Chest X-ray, PA view. Patient: 23 years old, sex F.
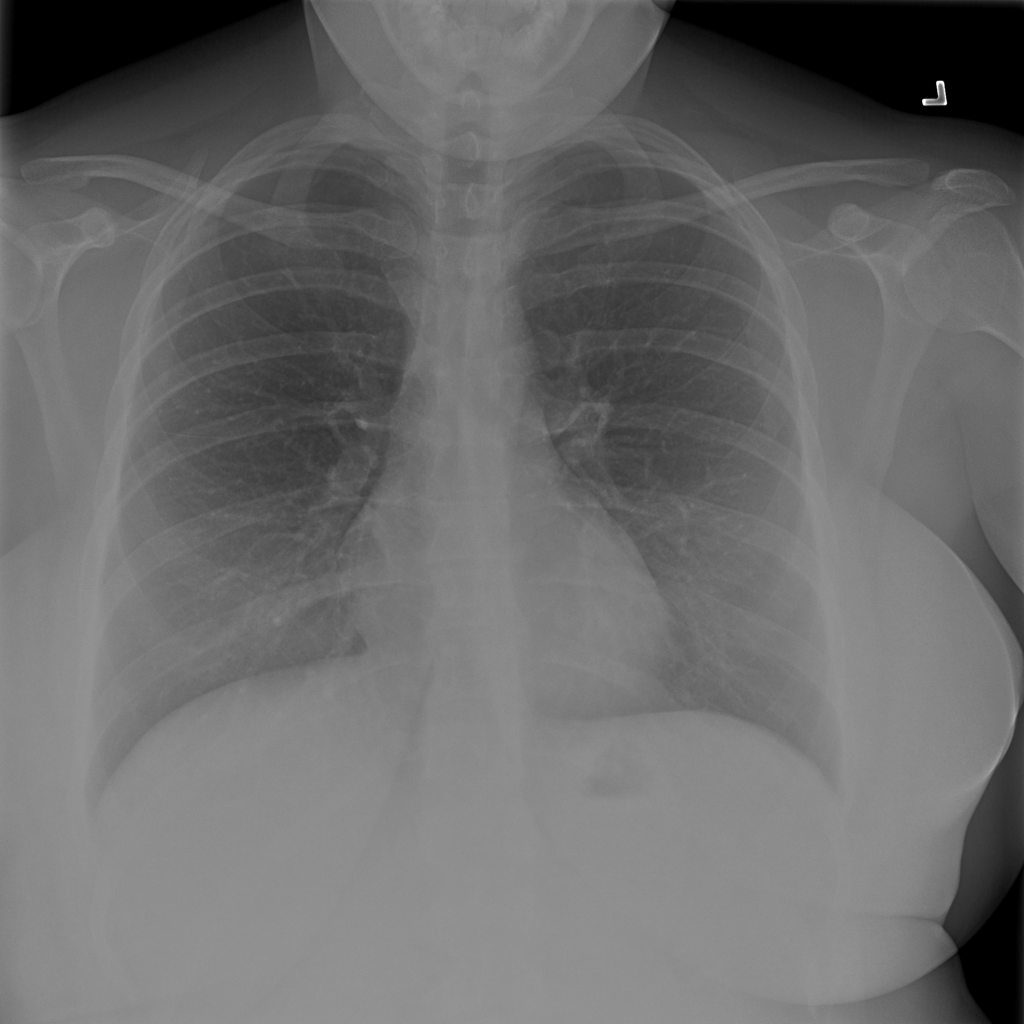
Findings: No Finding